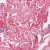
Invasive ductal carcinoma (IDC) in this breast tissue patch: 0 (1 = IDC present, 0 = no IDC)